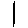
Label: line